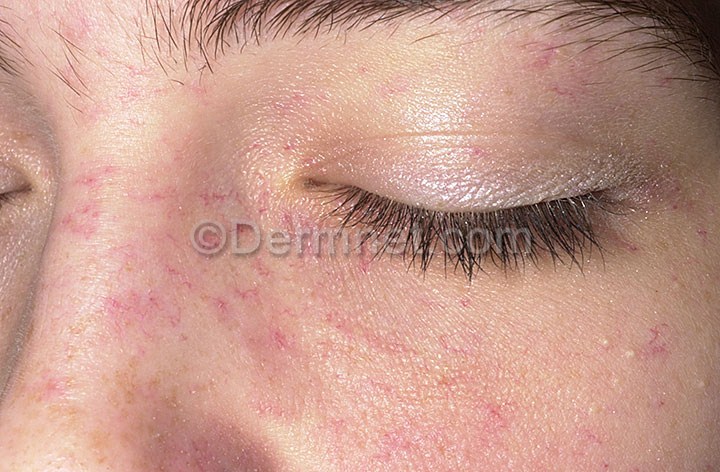
Disease: Vascular Tumors